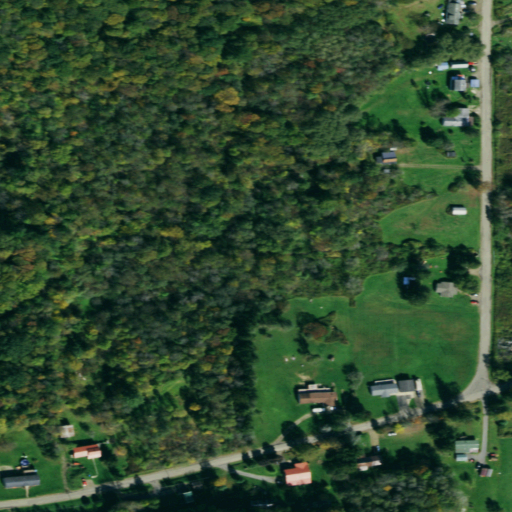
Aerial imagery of valley in New York named Lony Hollow containing deciduous forest, open development, mixed forest, pasture, low intensity development, evergreen forest, and medium intensity development